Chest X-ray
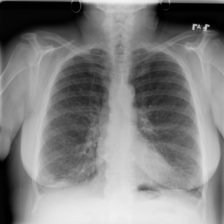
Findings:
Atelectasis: negative
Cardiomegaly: negative
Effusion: negative
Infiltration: negative
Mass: negative
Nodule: negative
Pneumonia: negative
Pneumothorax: negative
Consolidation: negative
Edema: negative
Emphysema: negative
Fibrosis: negative
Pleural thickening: negative
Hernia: negative